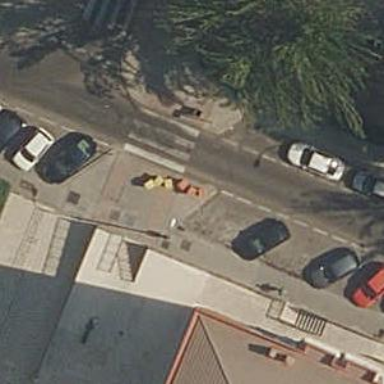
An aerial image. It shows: Marked road crossing.